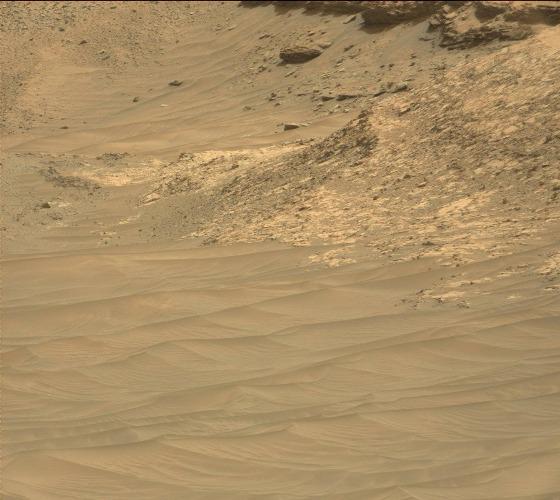
Terrain classes present: Bedrock, Gravel / Sand / Soil, Rock